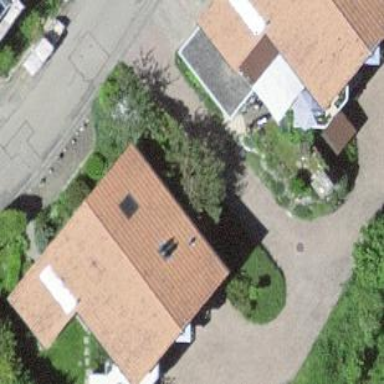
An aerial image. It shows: Residential building.